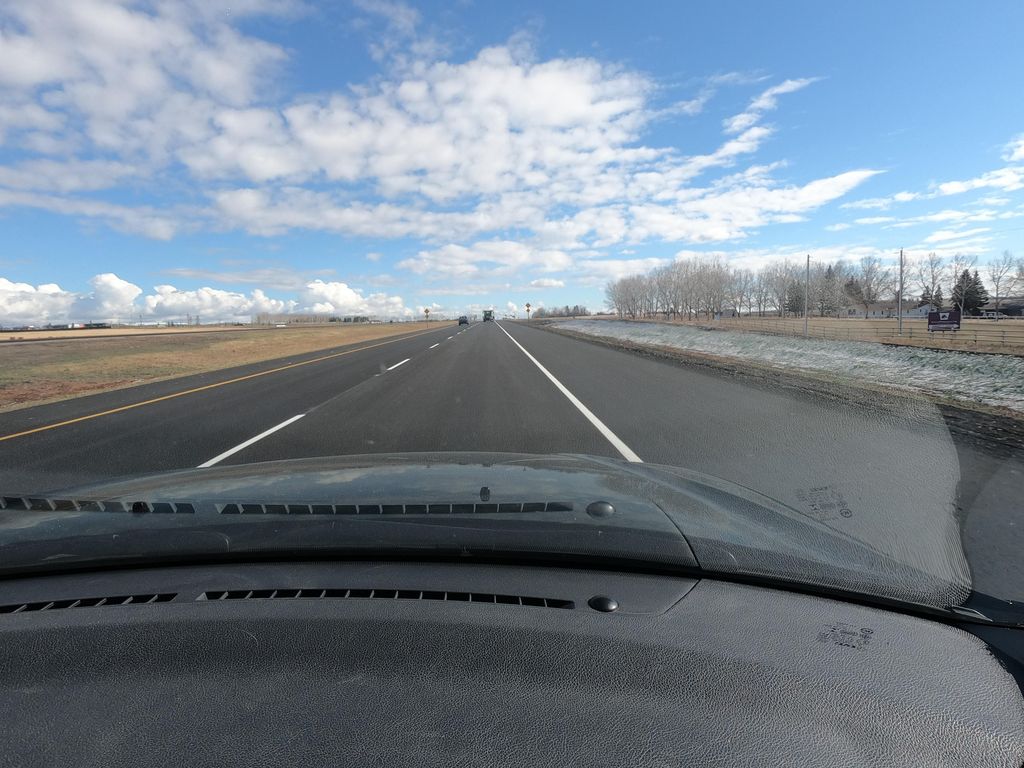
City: calgary